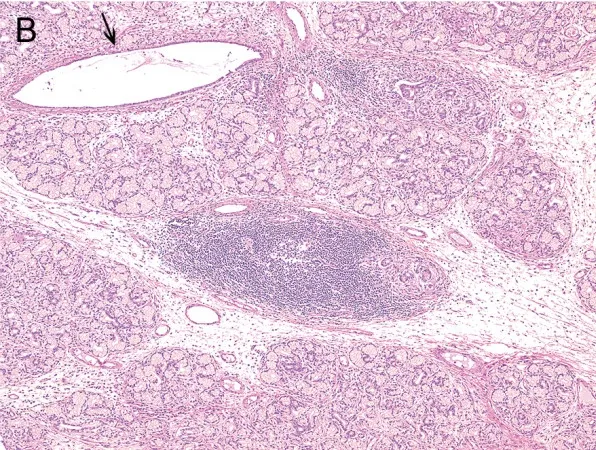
Histological findings of the resected specimen. HE stain, 40x (B) Lymphocytic infiltrate is observed and a lymphoid follicle is formed between lobules of Brunner's glands at the center. Arrow indicates a cystically dilated duct.
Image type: pathology (h&e)